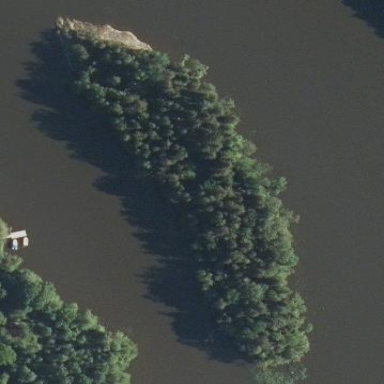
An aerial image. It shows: Forested islet.